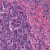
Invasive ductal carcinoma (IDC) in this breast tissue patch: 1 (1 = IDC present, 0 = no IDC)